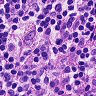
Metastatic tissue present: no